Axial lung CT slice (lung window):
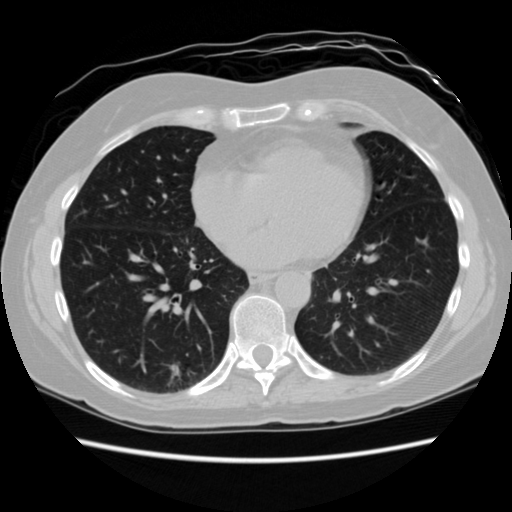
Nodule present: yes
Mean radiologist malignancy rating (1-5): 2